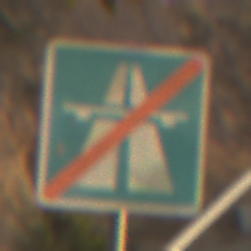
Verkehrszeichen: EndeAutbahn
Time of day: SunriseSunset
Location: Outdoor (Nature)
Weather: PartlyCloudy
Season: NotSpecified
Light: Natural